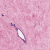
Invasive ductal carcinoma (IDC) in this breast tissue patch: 0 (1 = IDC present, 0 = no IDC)